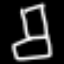
Label: chair